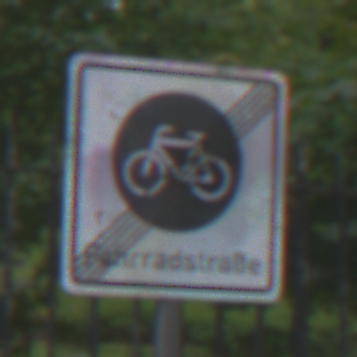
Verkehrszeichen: EndeFahrradstrasse
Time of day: MorningAfternoon
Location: Outdoor (Urban)
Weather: Overcast
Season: NotSpecified
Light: Natural